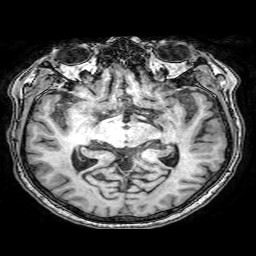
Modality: T1w
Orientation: coronal
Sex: female
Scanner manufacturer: philips
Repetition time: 0.008077 s
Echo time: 0.00369 s